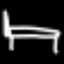
Label: bed